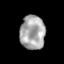
Tissue: prostate
Cell type: T cells
Senescence score: 0.335
Nuclear area (px): 827
Mean DAPI intensity: 168.704